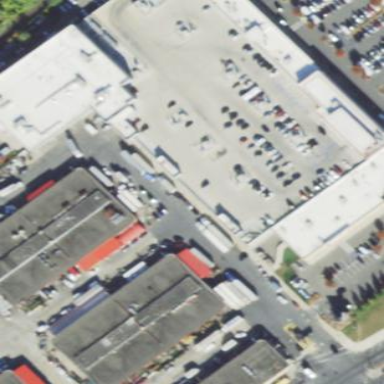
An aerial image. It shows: Retail building that houses wholesale shop.